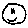
Label: smiley face